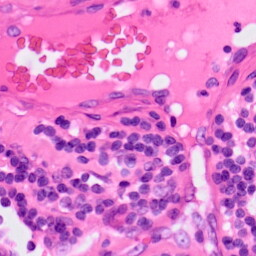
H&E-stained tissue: Lung